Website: lowes
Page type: order-returns
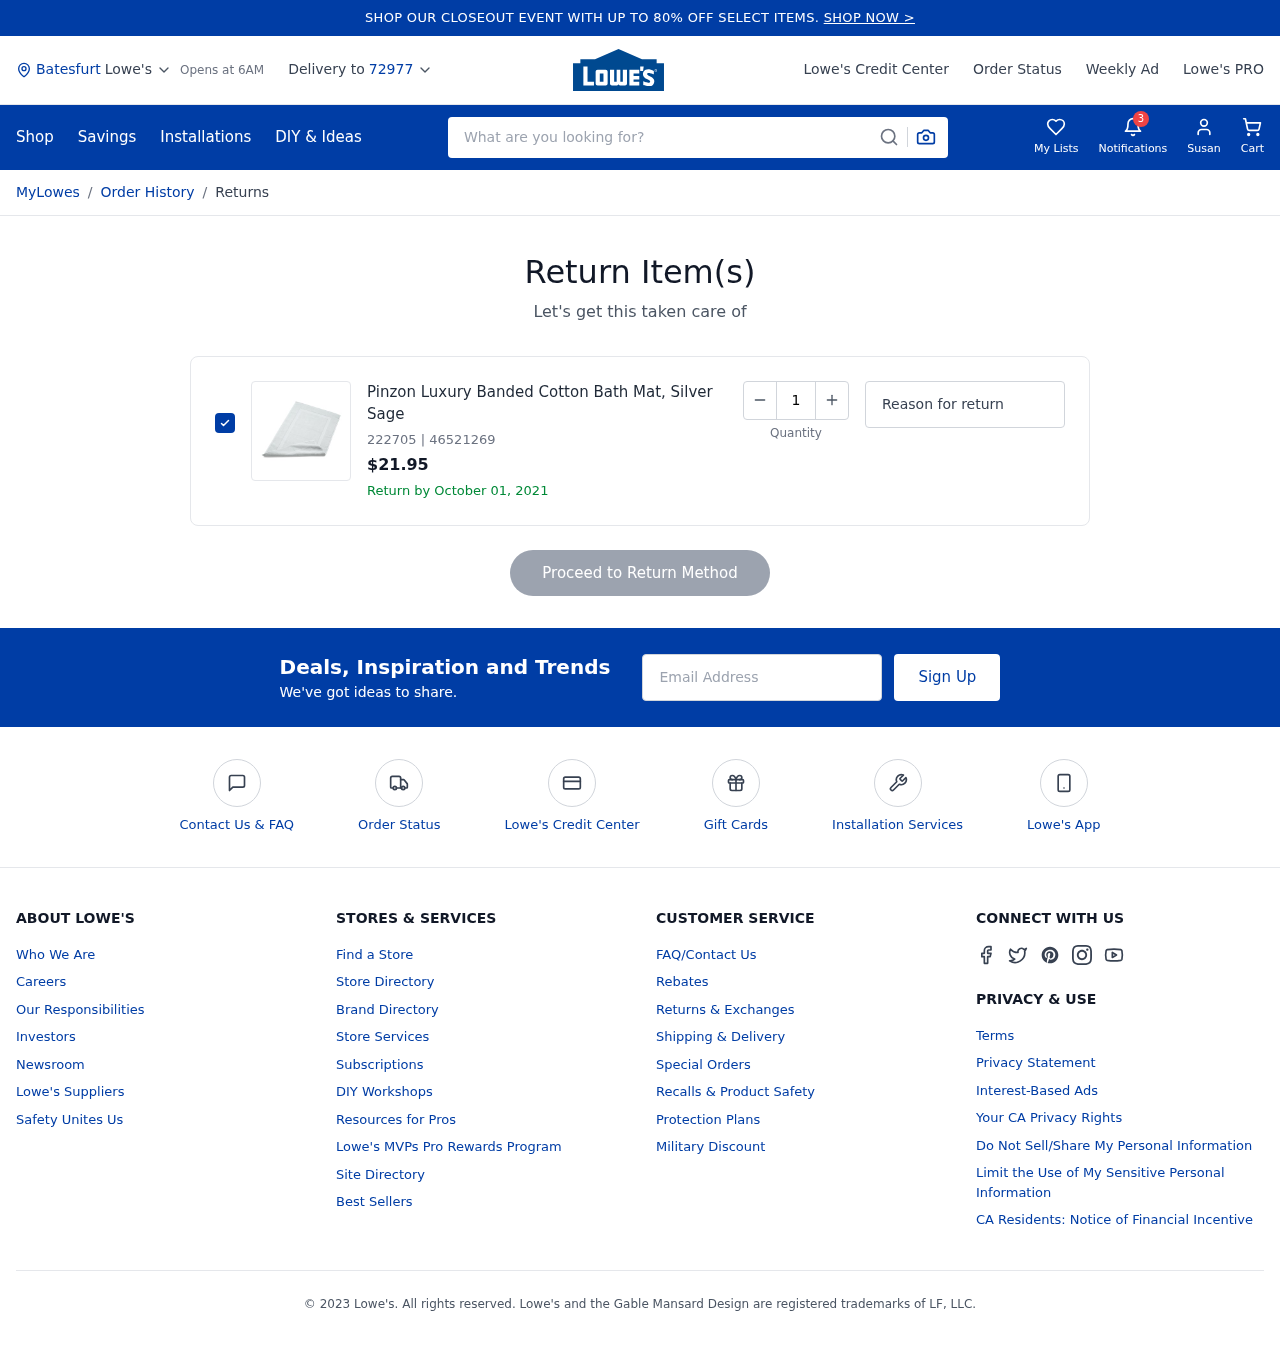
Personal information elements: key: PII_CITY
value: Batesfurt
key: PII_FIRSTNAME
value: Susan
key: PII_POSTCODE
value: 72977
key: PII_EMAIL
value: sbaker@yahoo.com
Product elements: key: PRODUCT1_NAME
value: Pinzon Luxury Banded Cotton Bath Mat, Silver Sage
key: PRODUCT1_PRICE
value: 21.95
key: PRODUCT1_ITEM_NUMBER
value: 222705
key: PRODUCT1_MODEL_NUMBER
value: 46521269
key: PRODUCT1_QUANTITY
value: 1
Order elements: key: ORDER_RETURN_BY_DATE
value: October 01, 2021